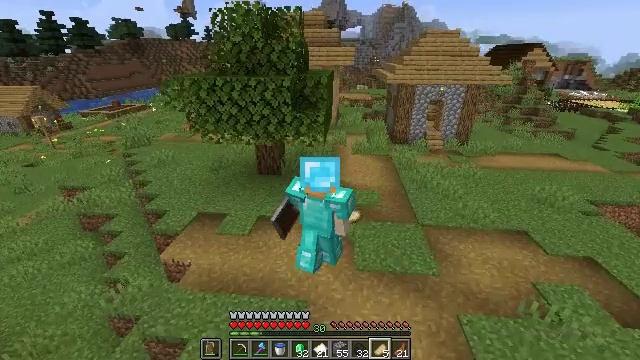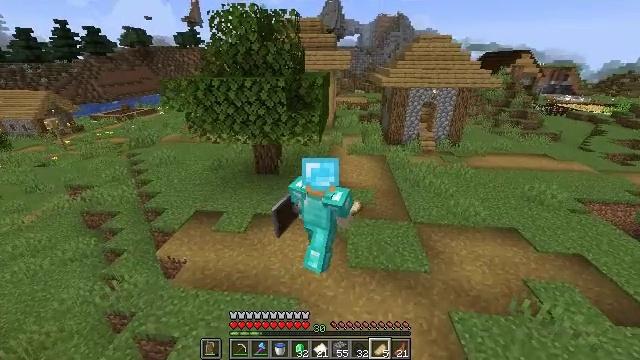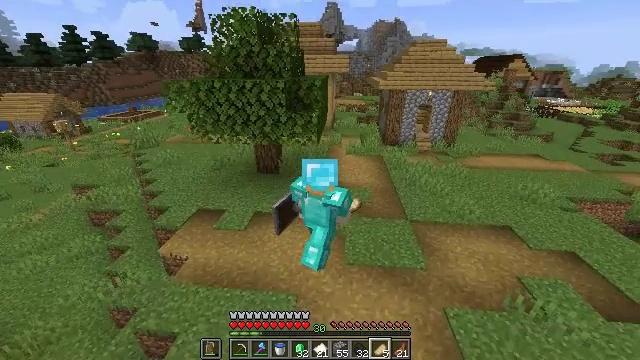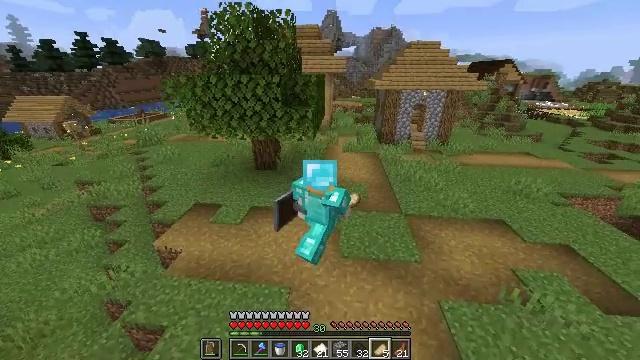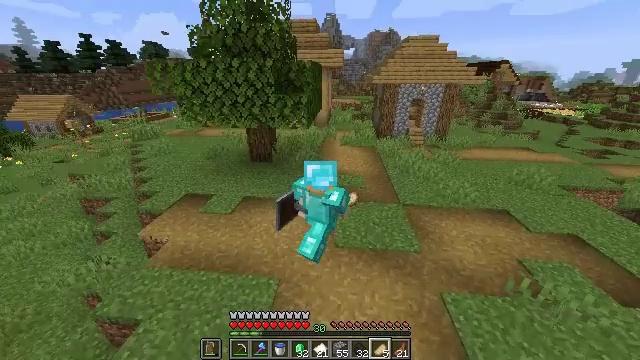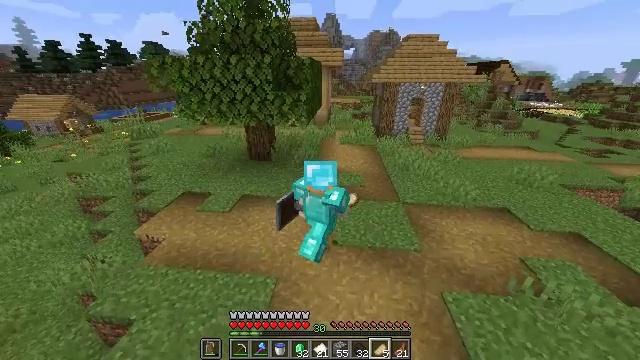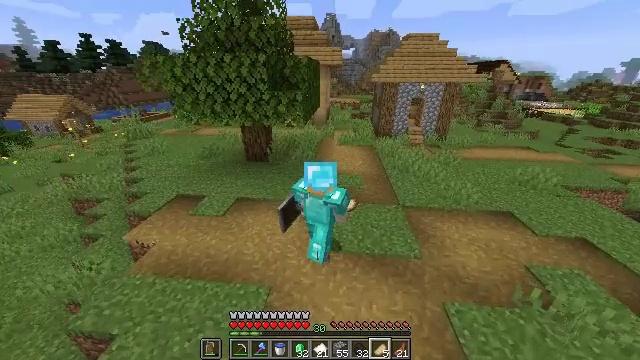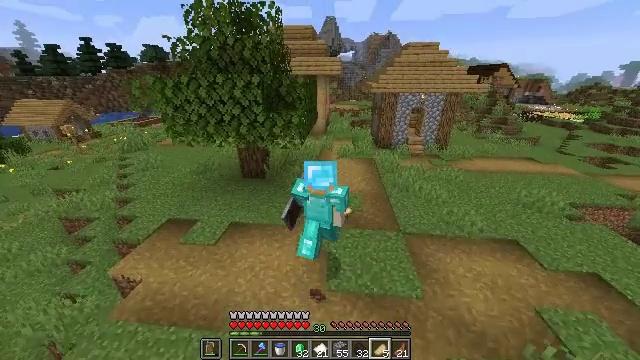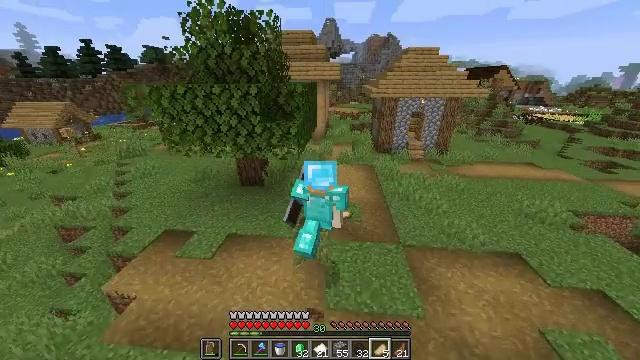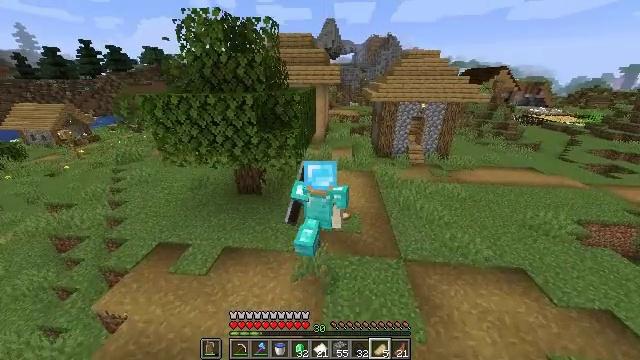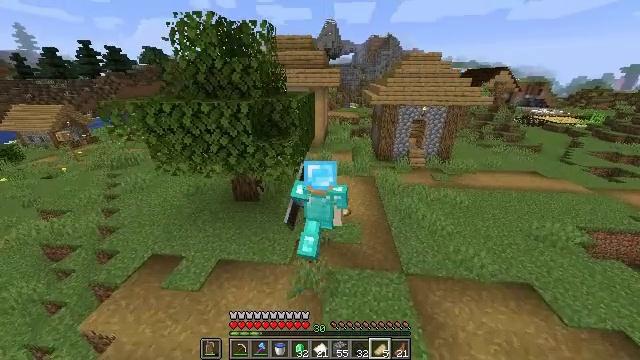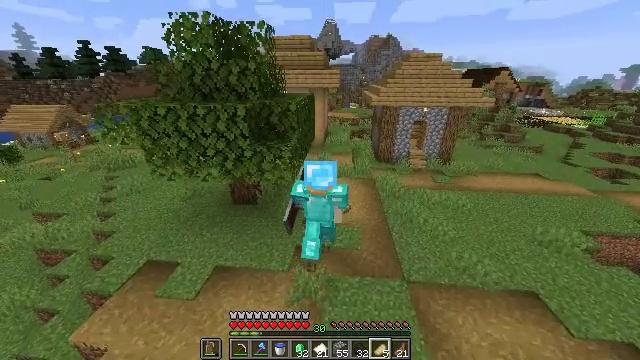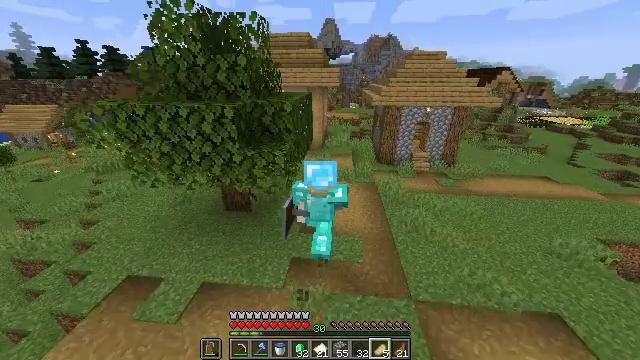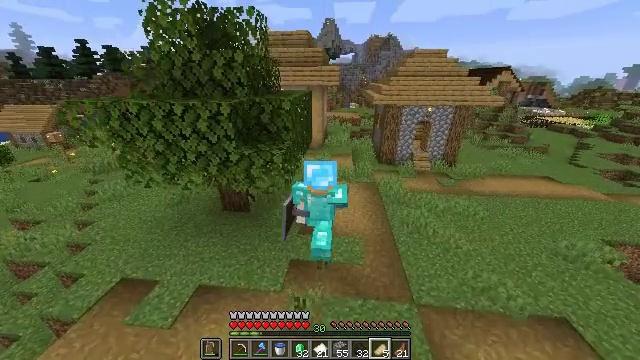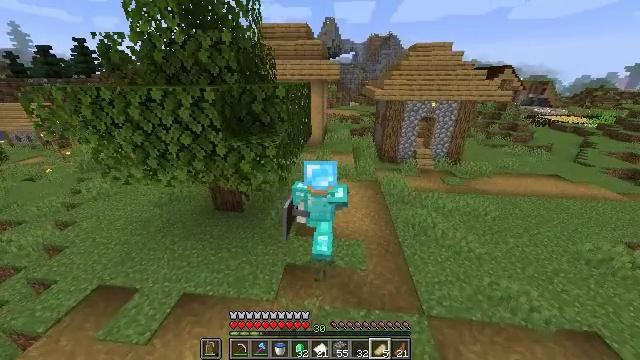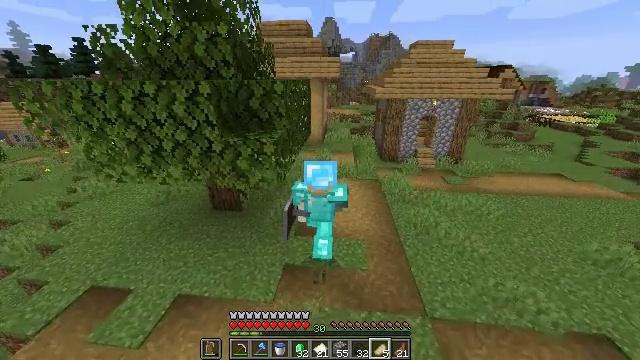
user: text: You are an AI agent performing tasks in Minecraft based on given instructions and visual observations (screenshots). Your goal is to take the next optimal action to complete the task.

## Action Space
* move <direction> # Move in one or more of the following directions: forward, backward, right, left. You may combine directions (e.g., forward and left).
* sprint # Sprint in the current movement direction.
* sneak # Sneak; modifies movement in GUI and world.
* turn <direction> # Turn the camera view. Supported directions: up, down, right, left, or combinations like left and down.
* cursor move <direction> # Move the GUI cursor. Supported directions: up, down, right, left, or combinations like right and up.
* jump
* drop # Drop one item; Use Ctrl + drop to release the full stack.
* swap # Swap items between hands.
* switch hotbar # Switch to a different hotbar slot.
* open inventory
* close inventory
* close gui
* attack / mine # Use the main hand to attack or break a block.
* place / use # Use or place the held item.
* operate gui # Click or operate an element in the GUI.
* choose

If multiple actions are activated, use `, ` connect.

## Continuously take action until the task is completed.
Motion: motion action
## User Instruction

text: Hunt a cow.
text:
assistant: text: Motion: move forward and move right, sprint, jump
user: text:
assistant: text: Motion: move forward and move right, sprint, jump
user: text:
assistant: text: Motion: move forward, sprint, jump
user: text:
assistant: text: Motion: move forward, sprint, jump
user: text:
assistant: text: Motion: move forward, sprint, jump
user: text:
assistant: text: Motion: move forward, sprint, jump
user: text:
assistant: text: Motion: move forward, sprint, jump
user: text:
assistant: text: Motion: move forward, sprint, jump
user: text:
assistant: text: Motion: move forward, sprint, jump
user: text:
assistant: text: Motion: move forward, sprint, jump
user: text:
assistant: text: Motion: move forward, sprint, jump
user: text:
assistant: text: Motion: move forward, sprint, jump
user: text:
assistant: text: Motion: move forward, sprint
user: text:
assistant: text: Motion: move forward, sprint
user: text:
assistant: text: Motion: move forward, sprint
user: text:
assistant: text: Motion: move forward, sprint
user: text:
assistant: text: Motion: move forward, sprint
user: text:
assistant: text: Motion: move forward, sprint
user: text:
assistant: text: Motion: move forward, sprint
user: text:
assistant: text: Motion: move forward, sprint
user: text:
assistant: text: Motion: move forward, sprint
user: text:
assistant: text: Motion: move forward, sprint
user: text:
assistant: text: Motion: move forward, sprint
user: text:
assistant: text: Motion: move forward, sprint
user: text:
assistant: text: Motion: move forward, sprint
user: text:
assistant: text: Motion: move forward and move right, sprint
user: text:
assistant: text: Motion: move forward and move right, sprint, turn left
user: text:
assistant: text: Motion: move forward and move right, sprint, turn left and up
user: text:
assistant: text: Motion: move forward and move right, sprint, turn left
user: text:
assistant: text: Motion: move forward and move right, turn left